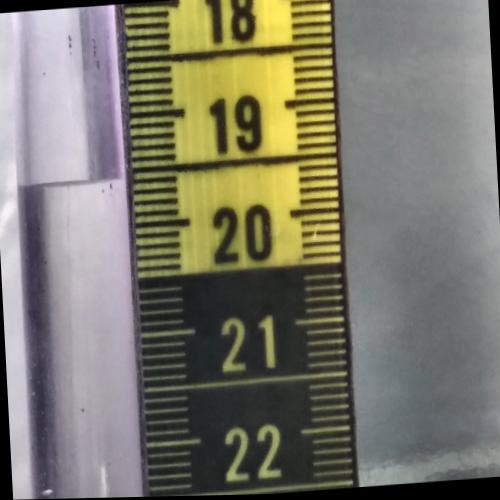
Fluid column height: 19.6 cm